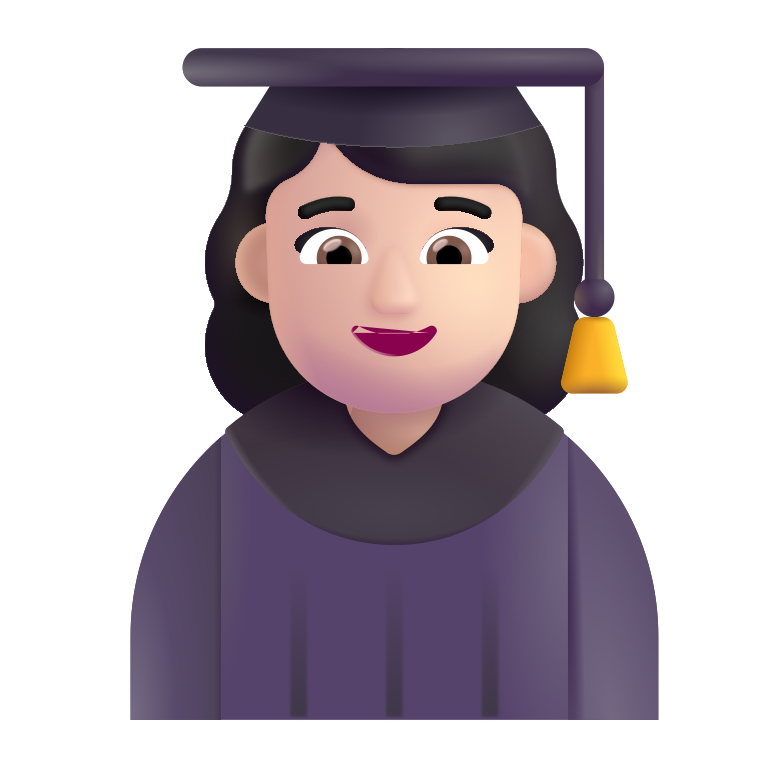
woman student color light